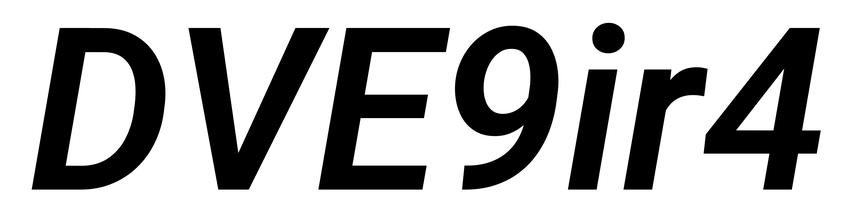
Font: Roboto-Italic_SemiBold_Italic